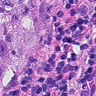
Metastatic tissue present: yes